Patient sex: M
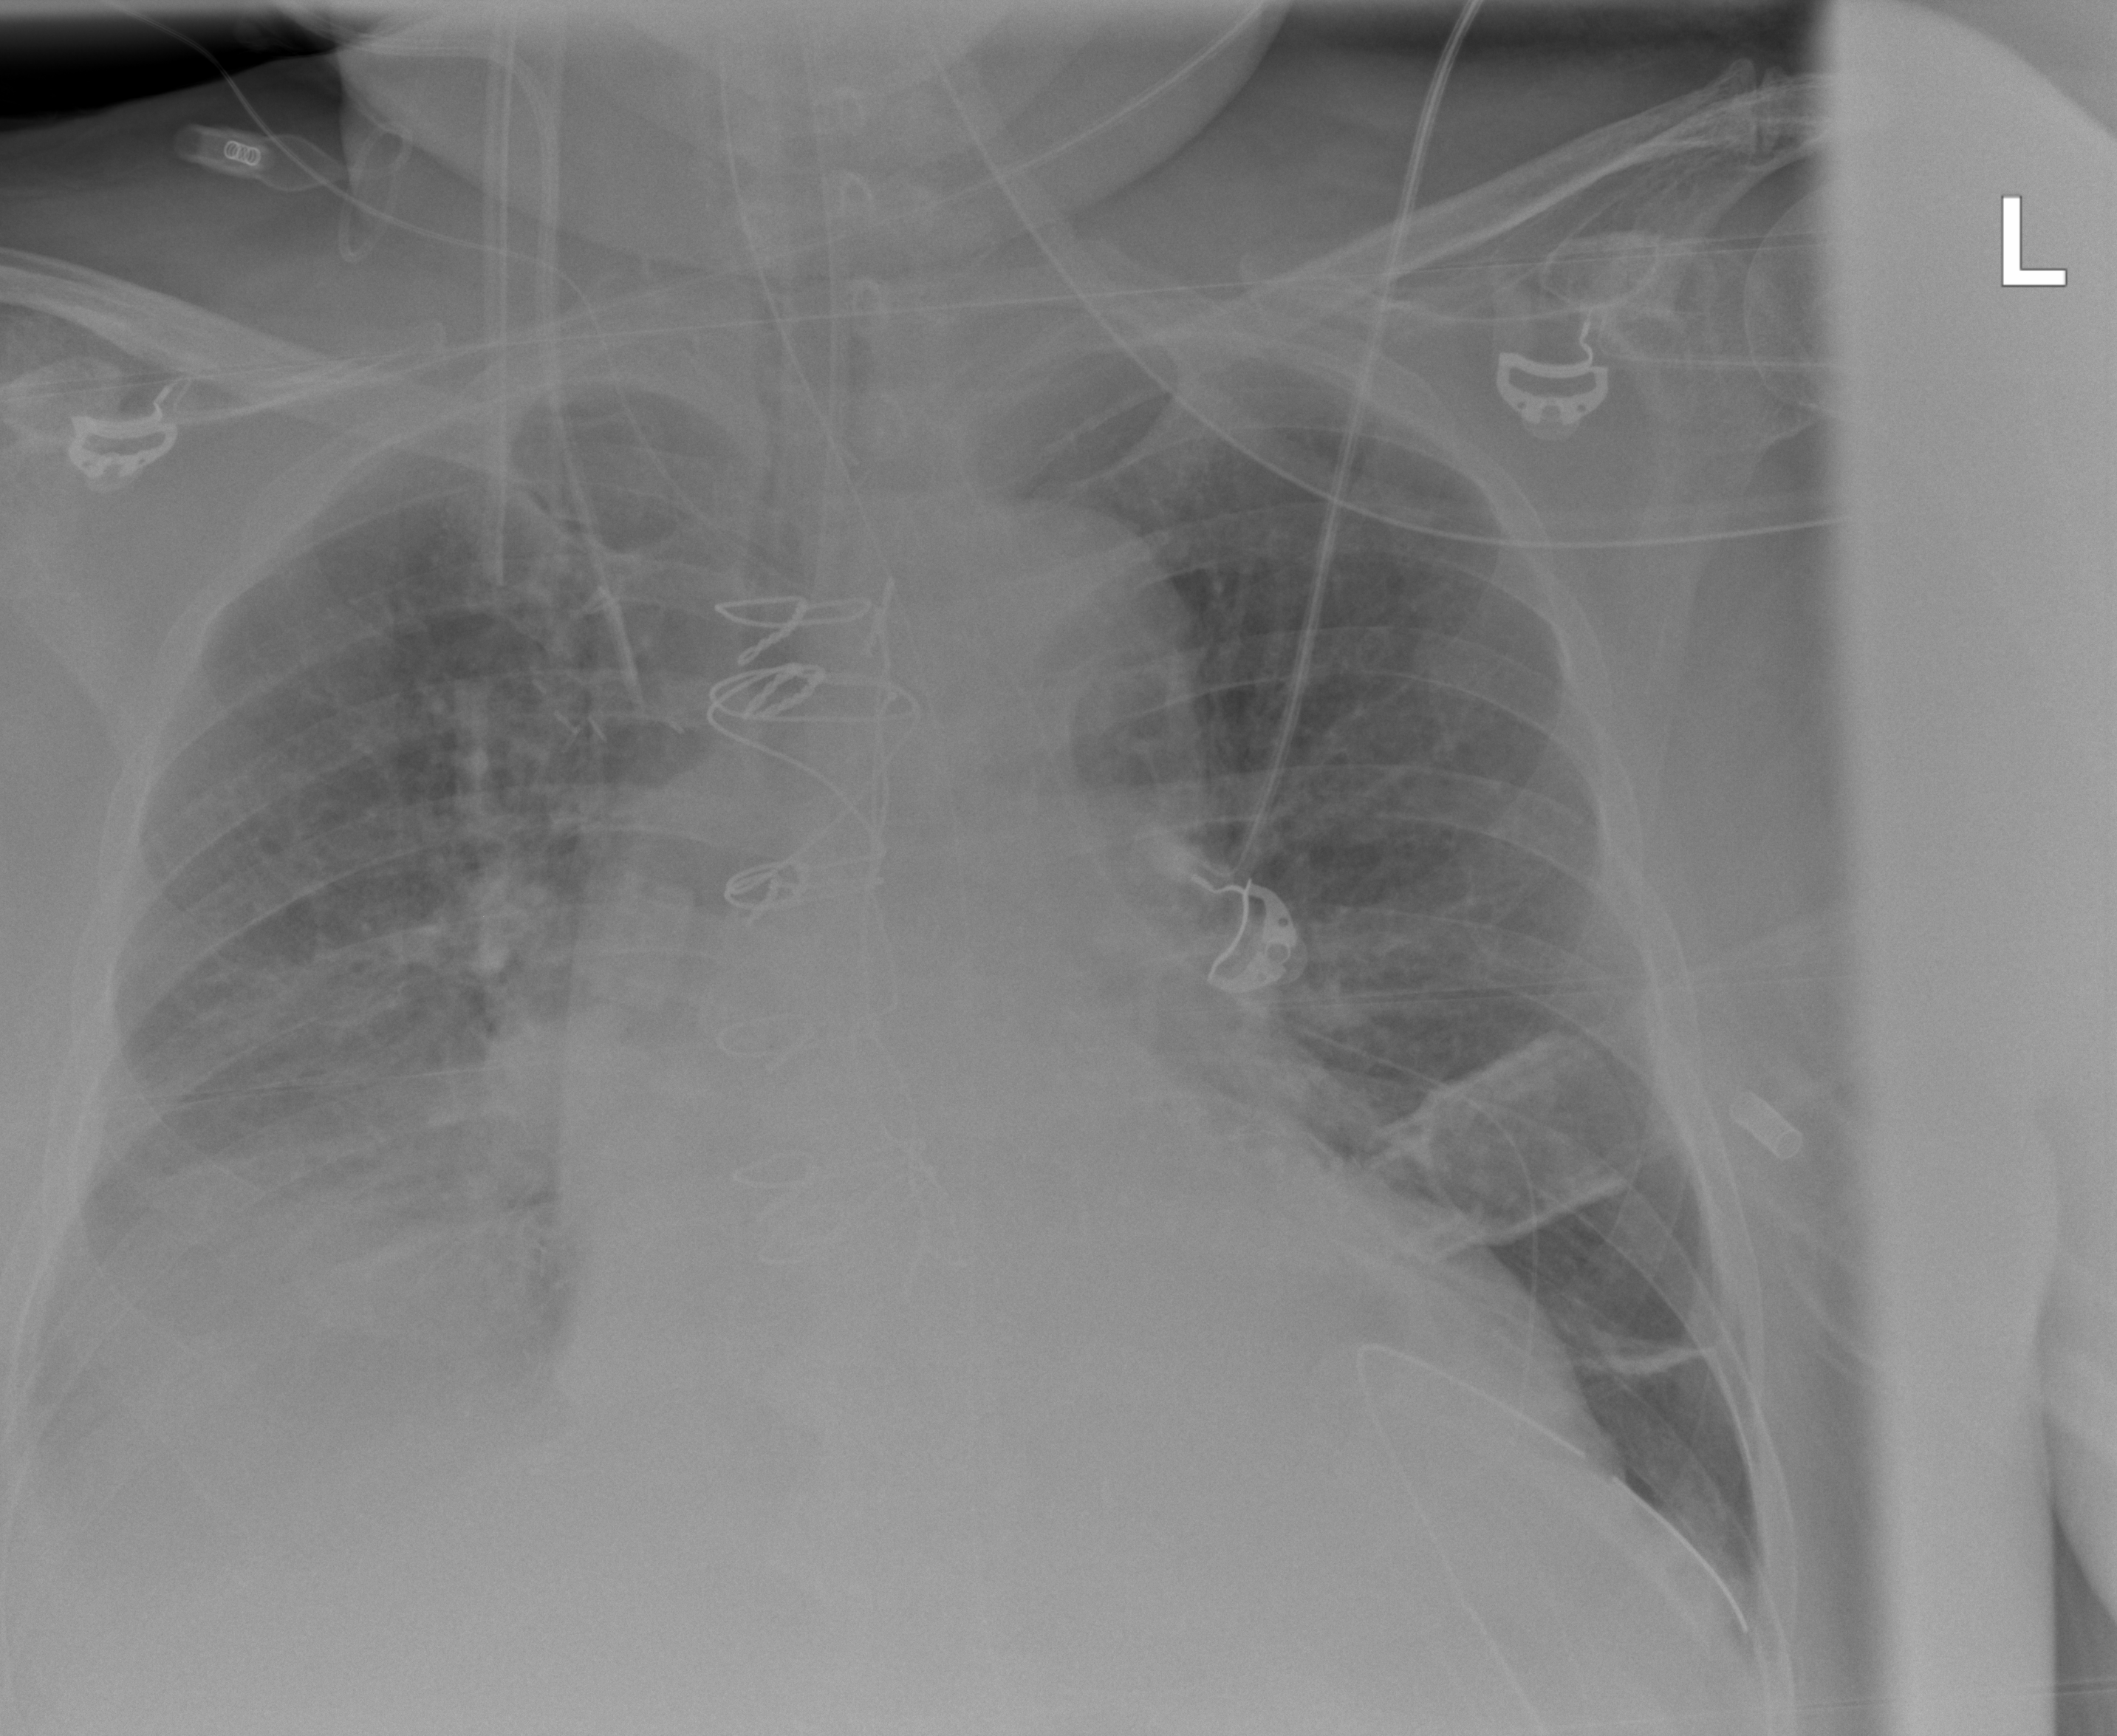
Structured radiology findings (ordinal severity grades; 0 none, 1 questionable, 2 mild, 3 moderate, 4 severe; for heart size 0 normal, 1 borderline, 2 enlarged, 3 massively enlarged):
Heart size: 2
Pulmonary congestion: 2
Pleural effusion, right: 3
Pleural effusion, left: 2
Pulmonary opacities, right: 1
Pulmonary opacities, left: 0
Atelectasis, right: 3
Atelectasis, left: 2